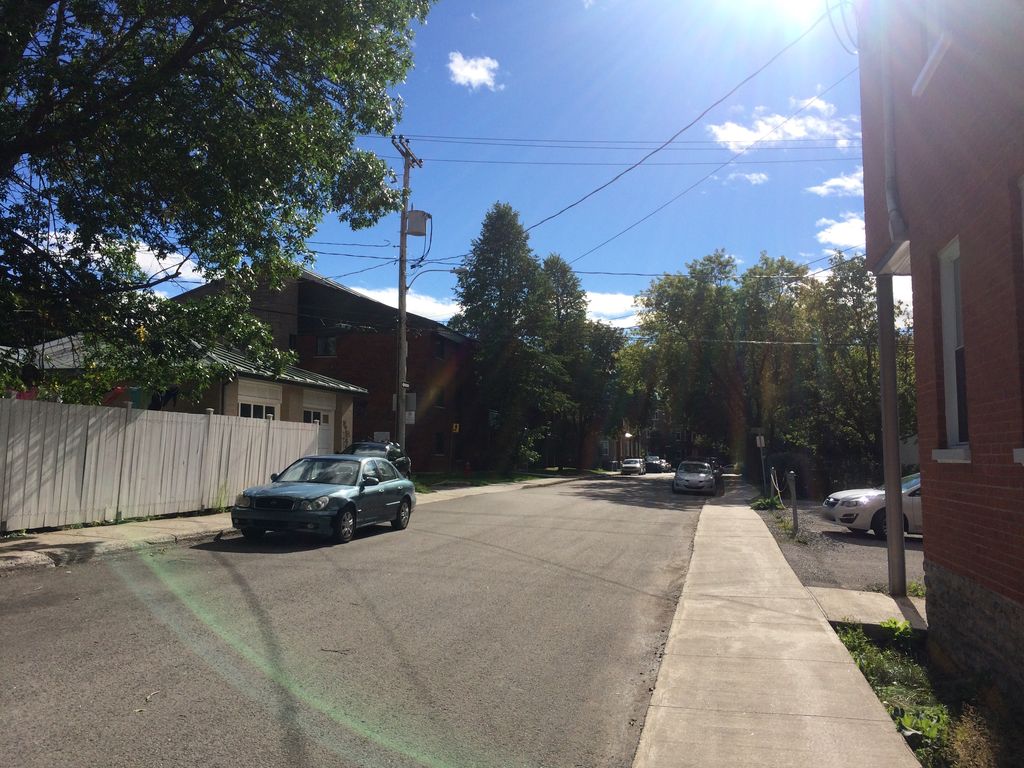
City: quebec_city